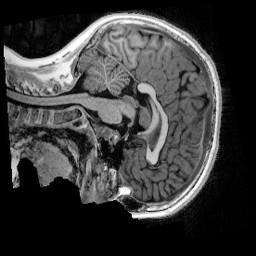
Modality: UNIT1_denoised
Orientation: sagittal
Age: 11
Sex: male
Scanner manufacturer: siemens
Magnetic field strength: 3 T
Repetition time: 4 s
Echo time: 0.00303 s